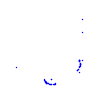
Particle: proton